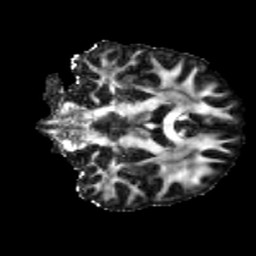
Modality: FA
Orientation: coronal
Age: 23
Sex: female
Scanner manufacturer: siemens
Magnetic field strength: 3 T
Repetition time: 3.5 s
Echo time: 0.086 s